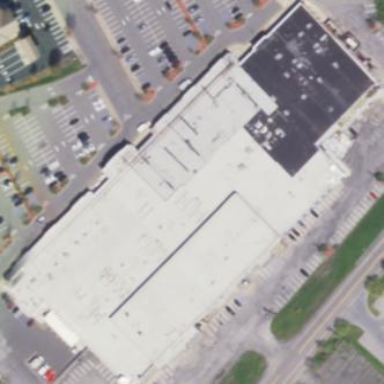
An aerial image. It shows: Mall building.